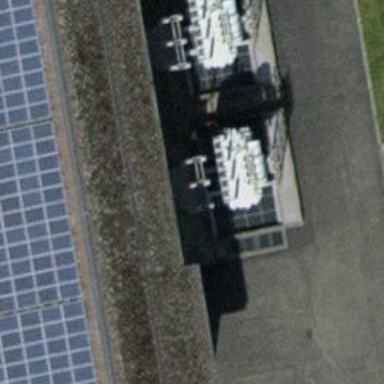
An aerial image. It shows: Transformer.